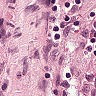
Metastatic tissue present: no